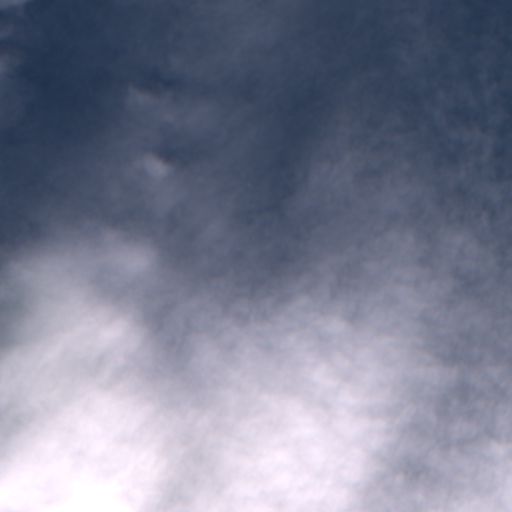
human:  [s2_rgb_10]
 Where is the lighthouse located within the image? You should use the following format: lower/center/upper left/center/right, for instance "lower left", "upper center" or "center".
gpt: The lighthouse is located in the lower center of the image.
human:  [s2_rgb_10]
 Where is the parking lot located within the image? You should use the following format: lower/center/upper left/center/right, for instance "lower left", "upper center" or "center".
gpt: The parking lot is located in the lower center of the image.
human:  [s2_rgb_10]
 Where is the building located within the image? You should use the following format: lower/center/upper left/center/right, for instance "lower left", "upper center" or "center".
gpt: The building is located in the lower center of the image.
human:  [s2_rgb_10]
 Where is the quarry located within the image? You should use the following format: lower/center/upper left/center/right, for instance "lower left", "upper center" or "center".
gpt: There is no quarry in the image.